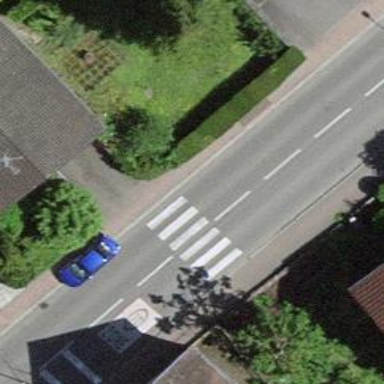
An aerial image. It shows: Uncontrolled zebra crossing on the road.